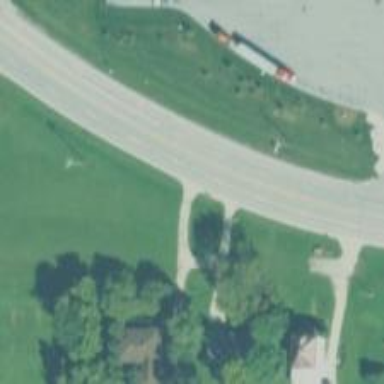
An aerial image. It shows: Secondary road.